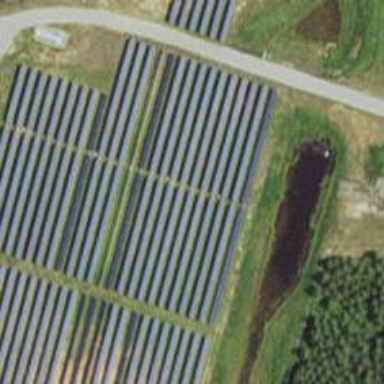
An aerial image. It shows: Solar power generator utilizing photovoltaic technology with solar photovoltaic panels.